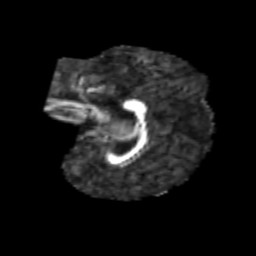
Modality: FA
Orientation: sagittal
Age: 6
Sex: female
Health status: healthy